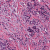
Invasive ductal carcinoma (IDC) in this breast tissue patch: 1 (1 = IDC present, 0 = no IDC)